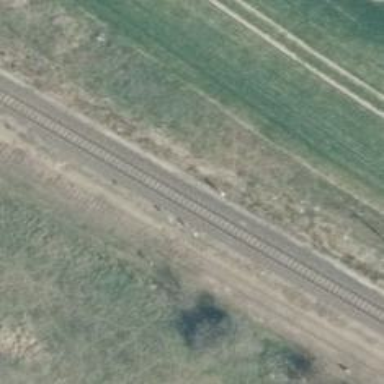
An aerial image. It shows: Railway signal.